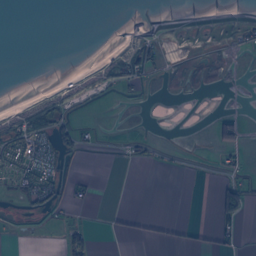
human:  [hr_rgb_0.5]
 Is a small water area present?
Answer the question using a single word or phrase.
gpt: yes

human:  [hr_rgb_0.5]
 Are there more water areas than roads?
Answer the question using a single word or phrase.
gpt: no

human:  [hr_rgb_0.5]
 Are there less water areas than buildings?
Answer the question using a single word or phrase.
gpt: yes

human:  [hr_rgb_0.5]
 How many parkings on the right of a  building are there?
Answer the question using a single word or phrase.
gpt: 6

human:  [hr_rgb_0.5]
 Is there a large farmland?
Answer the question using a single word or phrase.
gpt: yes

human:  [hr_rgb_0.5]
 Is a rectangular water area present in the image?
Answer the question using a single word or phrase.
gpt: yes

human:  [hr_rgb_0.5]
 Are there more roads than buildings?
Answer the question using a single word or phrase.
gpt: yes

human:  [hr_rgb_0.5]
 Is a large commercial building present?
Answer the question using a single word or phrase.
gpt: no

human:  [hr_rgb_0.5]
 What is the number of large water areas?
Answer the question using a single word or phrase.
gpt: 10

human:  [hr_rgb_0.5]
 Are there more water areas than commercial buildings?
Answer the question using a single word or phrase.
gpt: yes

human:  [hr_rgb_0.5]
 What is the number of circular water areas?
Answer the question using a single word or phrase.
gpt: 3

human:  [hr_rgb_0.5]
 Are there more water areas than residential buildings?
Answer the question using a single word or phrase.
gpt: no

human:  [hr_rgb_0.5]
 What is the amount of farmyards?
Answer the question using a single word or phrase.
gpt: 4

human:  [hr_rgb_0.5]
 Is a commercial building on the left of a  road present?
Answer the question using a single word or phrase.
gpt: yes

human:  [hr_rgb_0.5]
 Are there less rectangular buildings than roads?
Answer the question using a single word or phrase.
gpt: yes

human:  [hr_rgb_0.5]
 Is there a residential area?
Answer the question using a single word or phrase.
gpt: yes

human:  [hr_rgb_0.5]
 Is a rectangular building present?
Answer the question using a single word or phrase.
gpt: yes

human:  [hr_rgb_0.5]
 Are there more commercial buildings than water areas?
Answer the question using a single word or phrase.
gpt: no

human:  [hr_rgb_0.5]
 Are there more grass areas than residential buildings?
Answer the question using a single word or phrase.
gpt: no

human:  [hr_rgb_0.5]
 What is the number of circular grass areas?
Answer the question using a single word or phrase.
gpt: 0

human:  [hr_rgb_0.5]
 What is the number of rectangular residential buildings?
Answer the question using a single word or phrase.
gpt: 111

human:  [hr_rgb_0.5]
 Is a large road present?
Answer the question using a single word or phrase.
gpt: no

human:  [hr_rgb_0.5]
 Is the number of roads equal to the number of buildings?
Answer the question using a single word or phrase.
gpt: no

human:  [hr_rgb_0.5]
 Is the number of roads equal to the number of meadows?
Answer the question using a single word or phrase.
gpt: no

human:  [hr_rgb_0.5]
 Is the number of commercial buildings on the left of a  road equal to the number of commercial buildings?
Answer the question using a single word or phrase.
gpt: yes

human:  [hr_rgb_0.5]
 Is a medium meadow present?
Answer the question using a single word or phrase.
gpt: yes

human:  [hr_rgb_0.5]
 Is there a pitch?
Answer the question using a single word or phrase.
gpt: yes

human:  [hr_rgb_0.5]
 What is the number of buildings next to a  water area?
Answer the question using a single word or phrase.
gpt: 190

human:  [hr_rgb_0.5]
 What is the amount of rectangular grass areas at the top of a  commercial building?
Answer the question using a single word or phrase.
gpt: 0

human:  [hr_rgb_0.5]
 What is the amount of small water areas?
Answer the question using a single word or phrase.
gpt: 23

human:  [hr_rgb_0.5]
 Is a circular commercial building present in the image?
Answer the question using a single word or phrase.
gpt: no

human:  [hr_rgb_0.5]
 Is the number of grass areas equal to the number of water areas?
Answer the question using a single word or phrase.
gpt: no

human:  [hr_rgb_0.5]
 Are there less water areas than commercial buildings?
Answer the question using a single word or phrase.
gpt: no

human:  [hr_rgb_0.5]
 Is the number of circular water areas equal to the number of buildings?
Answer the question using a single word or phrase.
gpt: no

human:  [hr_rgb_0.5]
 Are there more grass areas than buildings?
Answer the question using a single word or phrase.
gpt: no

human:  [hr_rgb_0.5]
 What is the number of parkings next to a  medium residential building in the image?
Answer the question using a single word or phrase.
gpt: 0